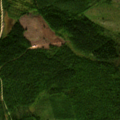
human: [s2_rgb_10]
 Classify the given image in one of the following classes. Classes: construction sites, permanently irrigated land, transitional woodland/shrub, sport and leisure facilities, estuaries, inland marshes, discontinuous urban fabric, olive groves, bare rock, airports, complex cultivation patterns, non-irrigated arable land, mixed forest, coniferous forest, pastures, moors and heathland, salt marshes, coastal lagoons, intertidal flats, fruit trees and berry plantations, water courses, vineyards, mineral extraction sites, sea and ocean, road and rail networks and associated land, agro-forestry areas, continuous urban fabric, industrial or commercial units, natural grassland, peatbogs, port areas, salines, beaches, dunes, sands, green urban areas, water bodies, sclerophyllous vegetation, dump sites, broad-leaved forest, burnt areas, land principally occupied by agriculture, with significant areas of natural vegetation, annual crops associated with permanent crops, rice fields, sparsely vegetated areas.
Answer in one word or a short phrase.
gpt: coniferous forest, mixed forest, transitional woodland/shrub